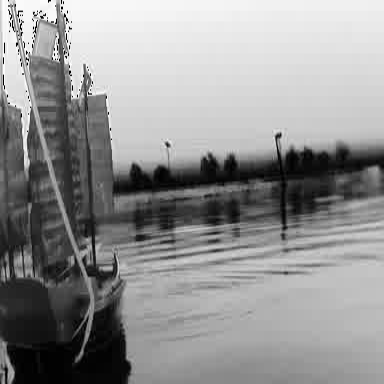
There is a sailboat in the infrared image.